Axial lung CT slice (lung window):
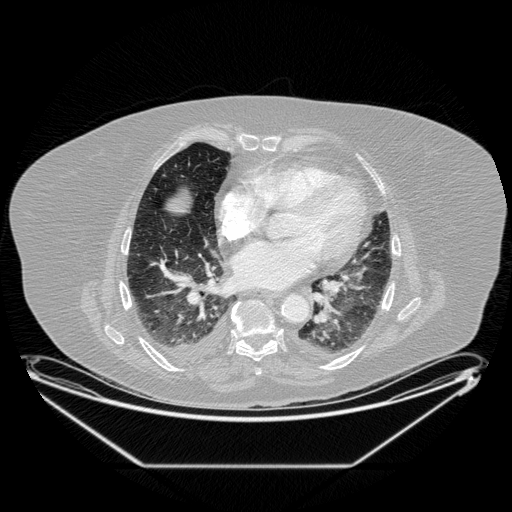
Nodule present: no